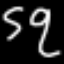
Label: squiggle